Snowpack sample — Snodgrass Mountain, Crested Butte, Colorado (2/4/25, 12:06 PM MST)
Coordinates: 38.923, -106.968
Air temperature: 35 °F
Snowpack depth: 80 cm
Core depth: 30 cm
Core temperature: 35.6 °F
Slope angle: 14°, slope face: 78°
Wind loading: low
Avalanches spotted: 0
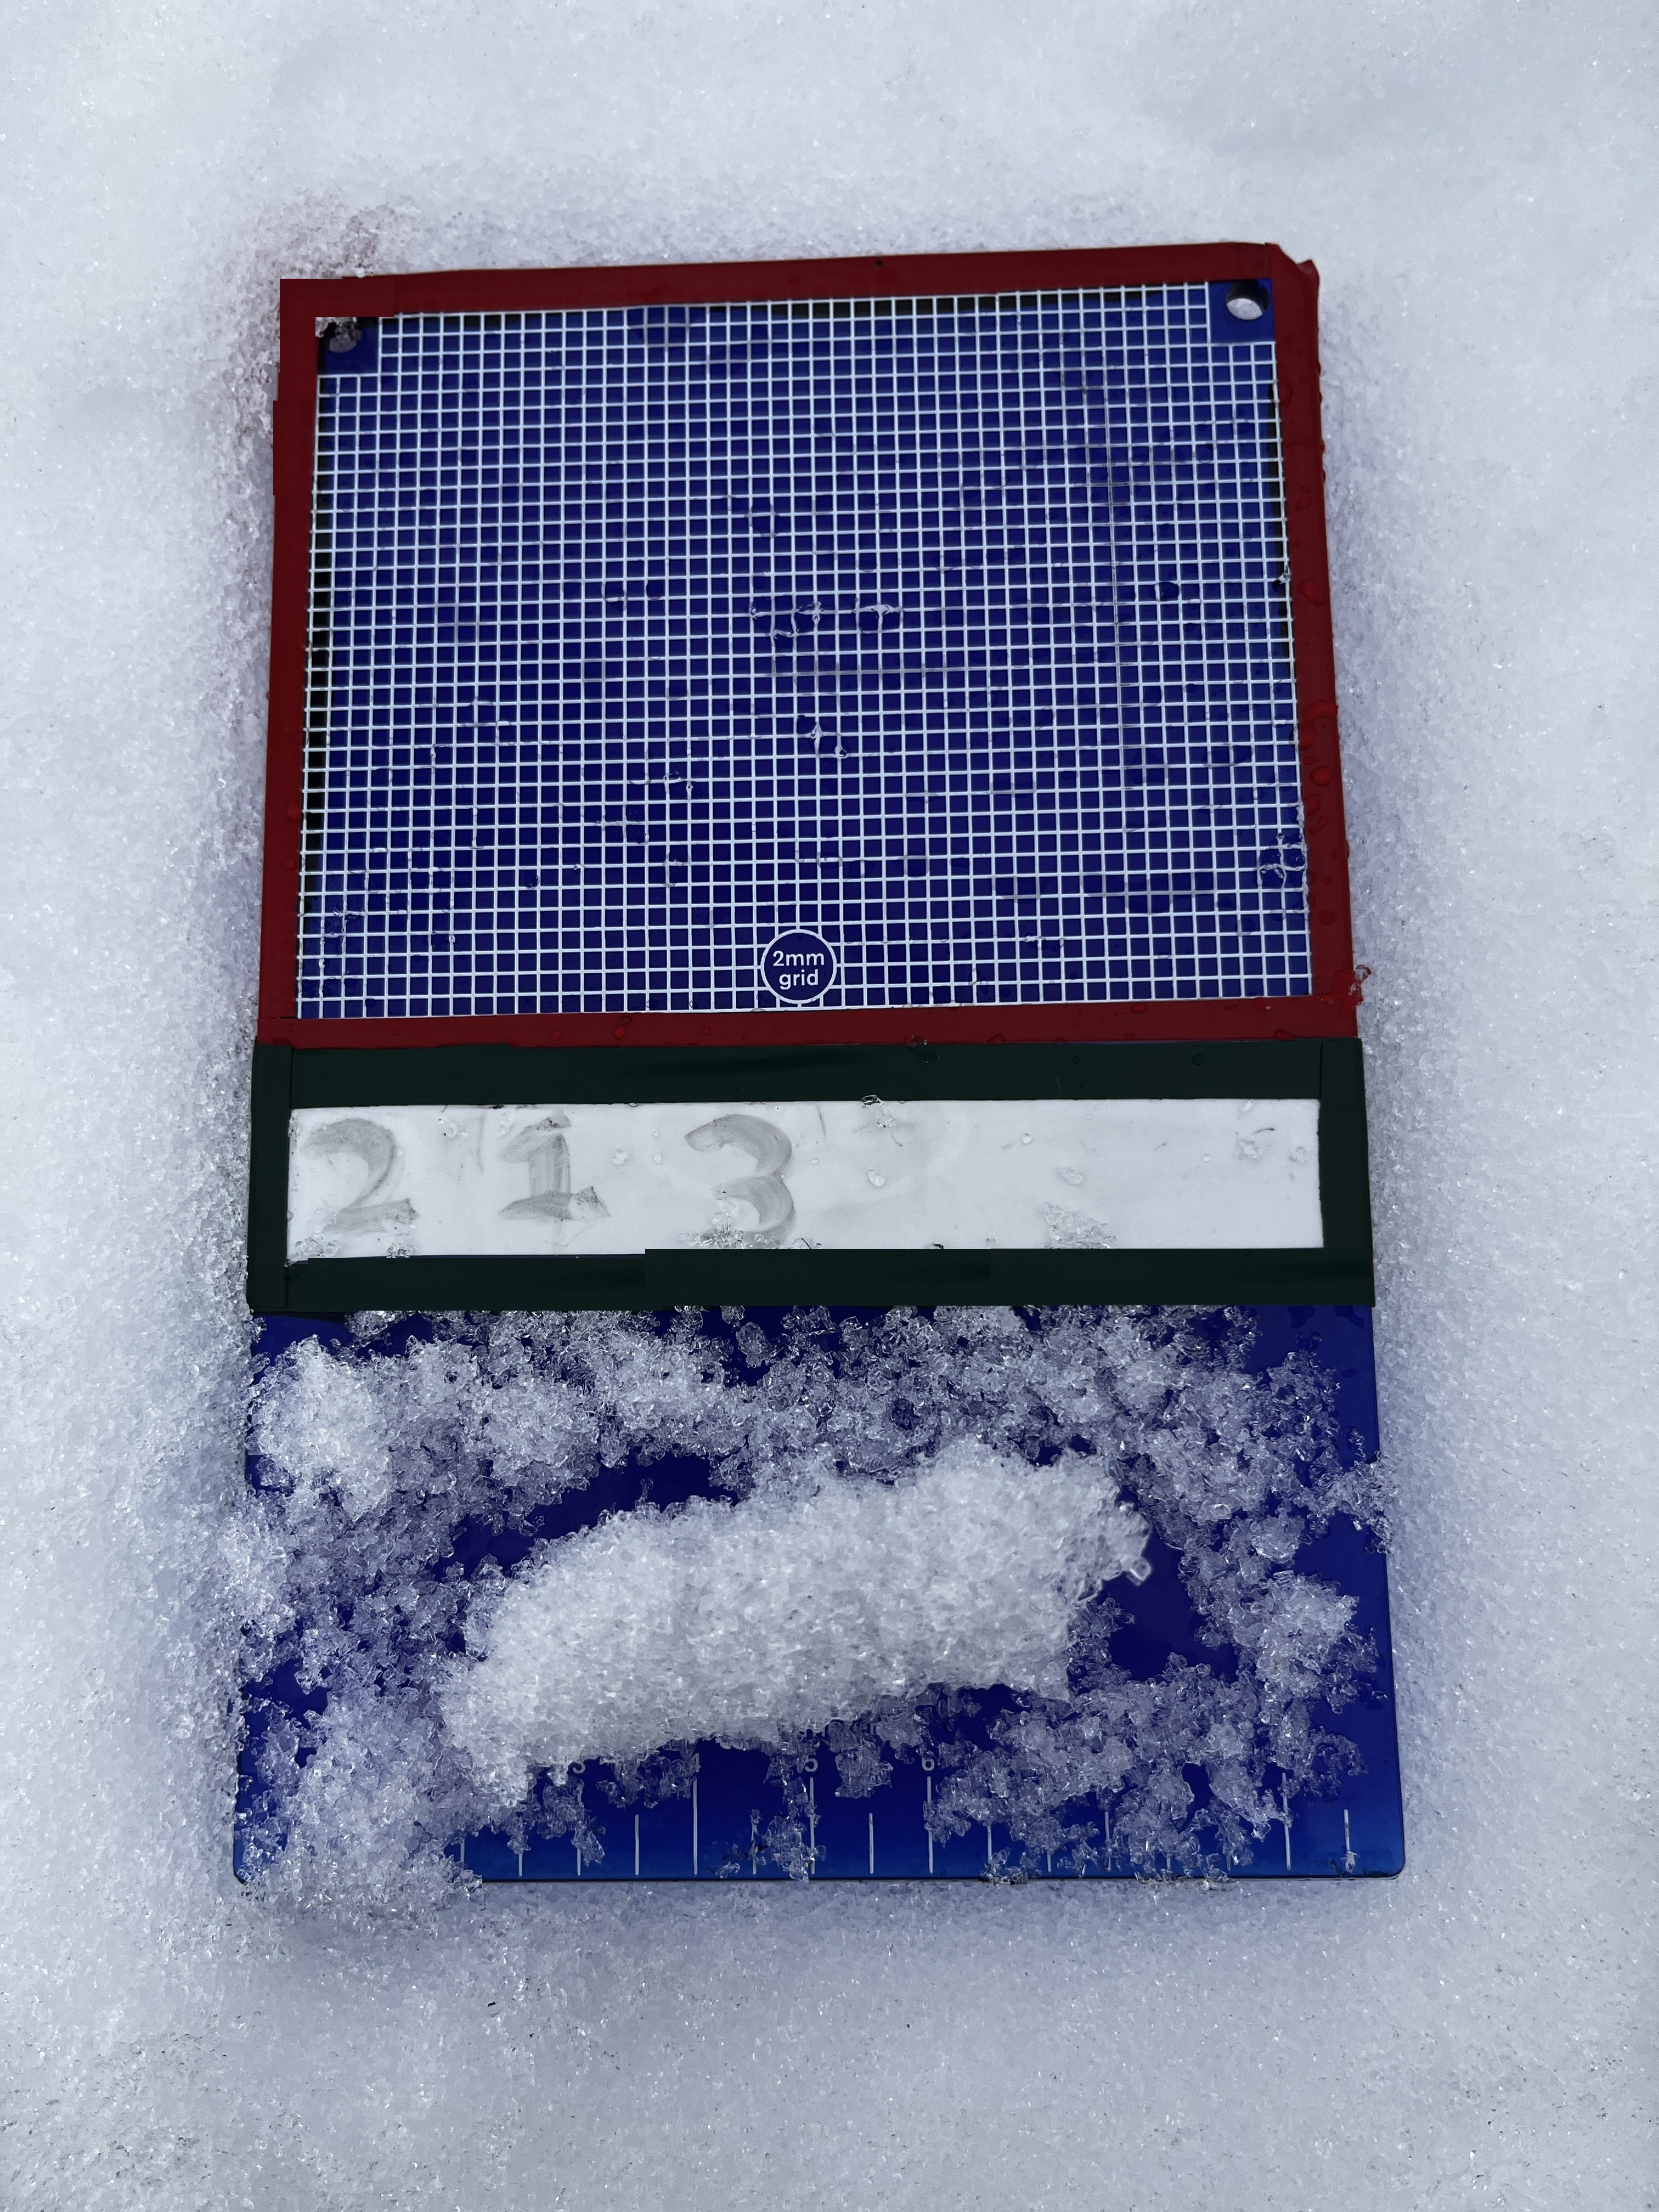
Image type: crystal_card
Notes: No avalanches nearby, unusually warm weather for the last month reported by residents, Collected 25 yards from treeline